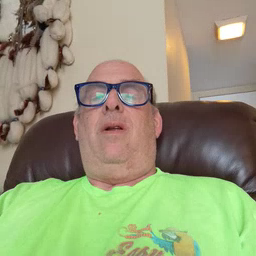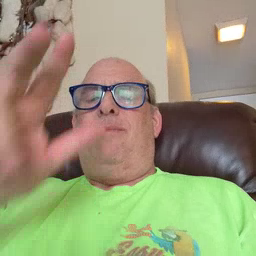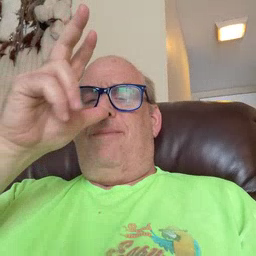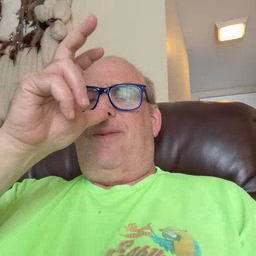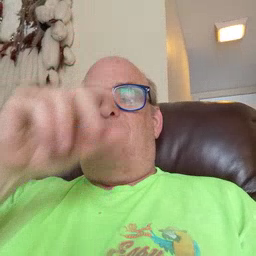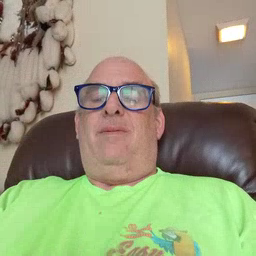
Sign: bug